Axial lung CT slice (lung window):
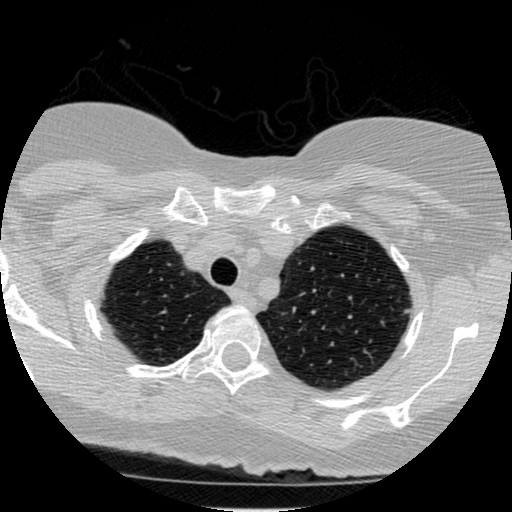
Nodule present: yes
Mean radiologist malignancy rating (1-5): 3